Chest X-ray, PA view. Patient: 47 years old, sex F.
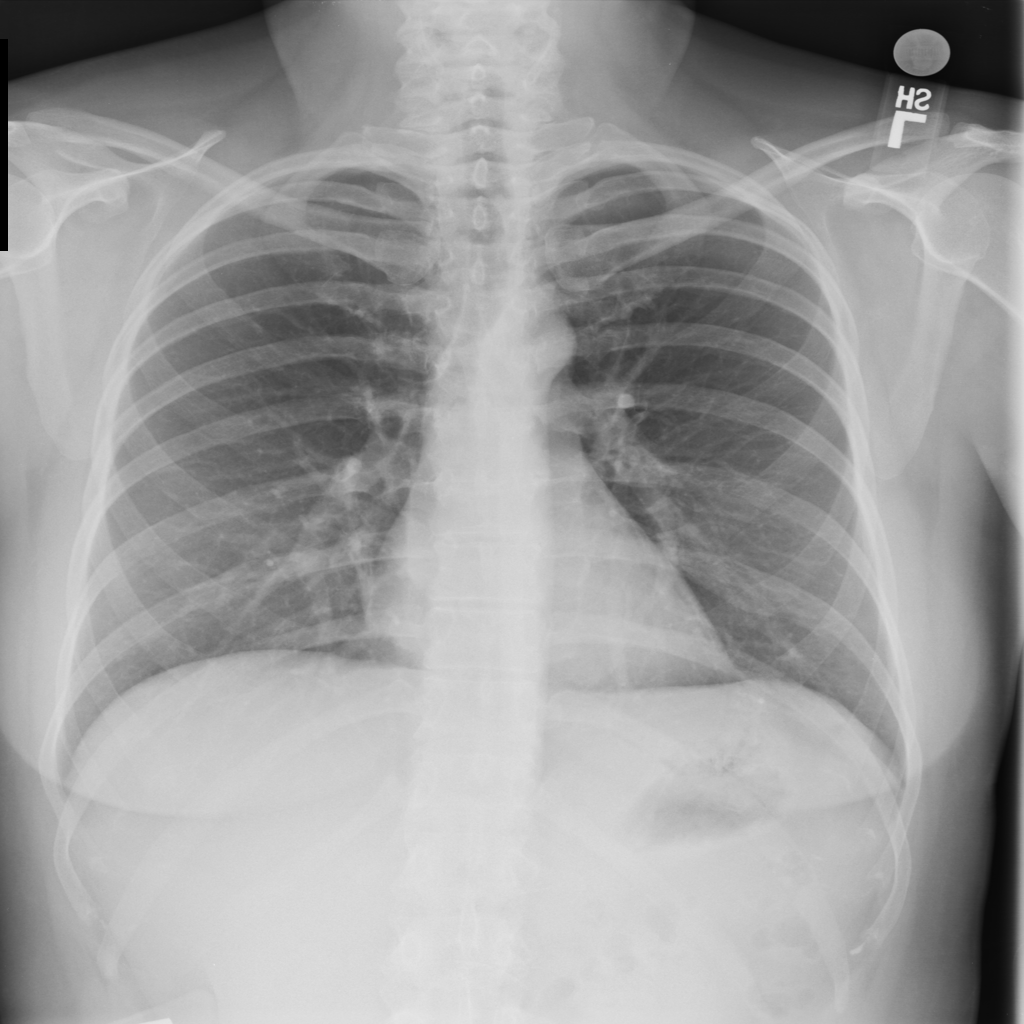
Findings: No Finding